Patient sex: F
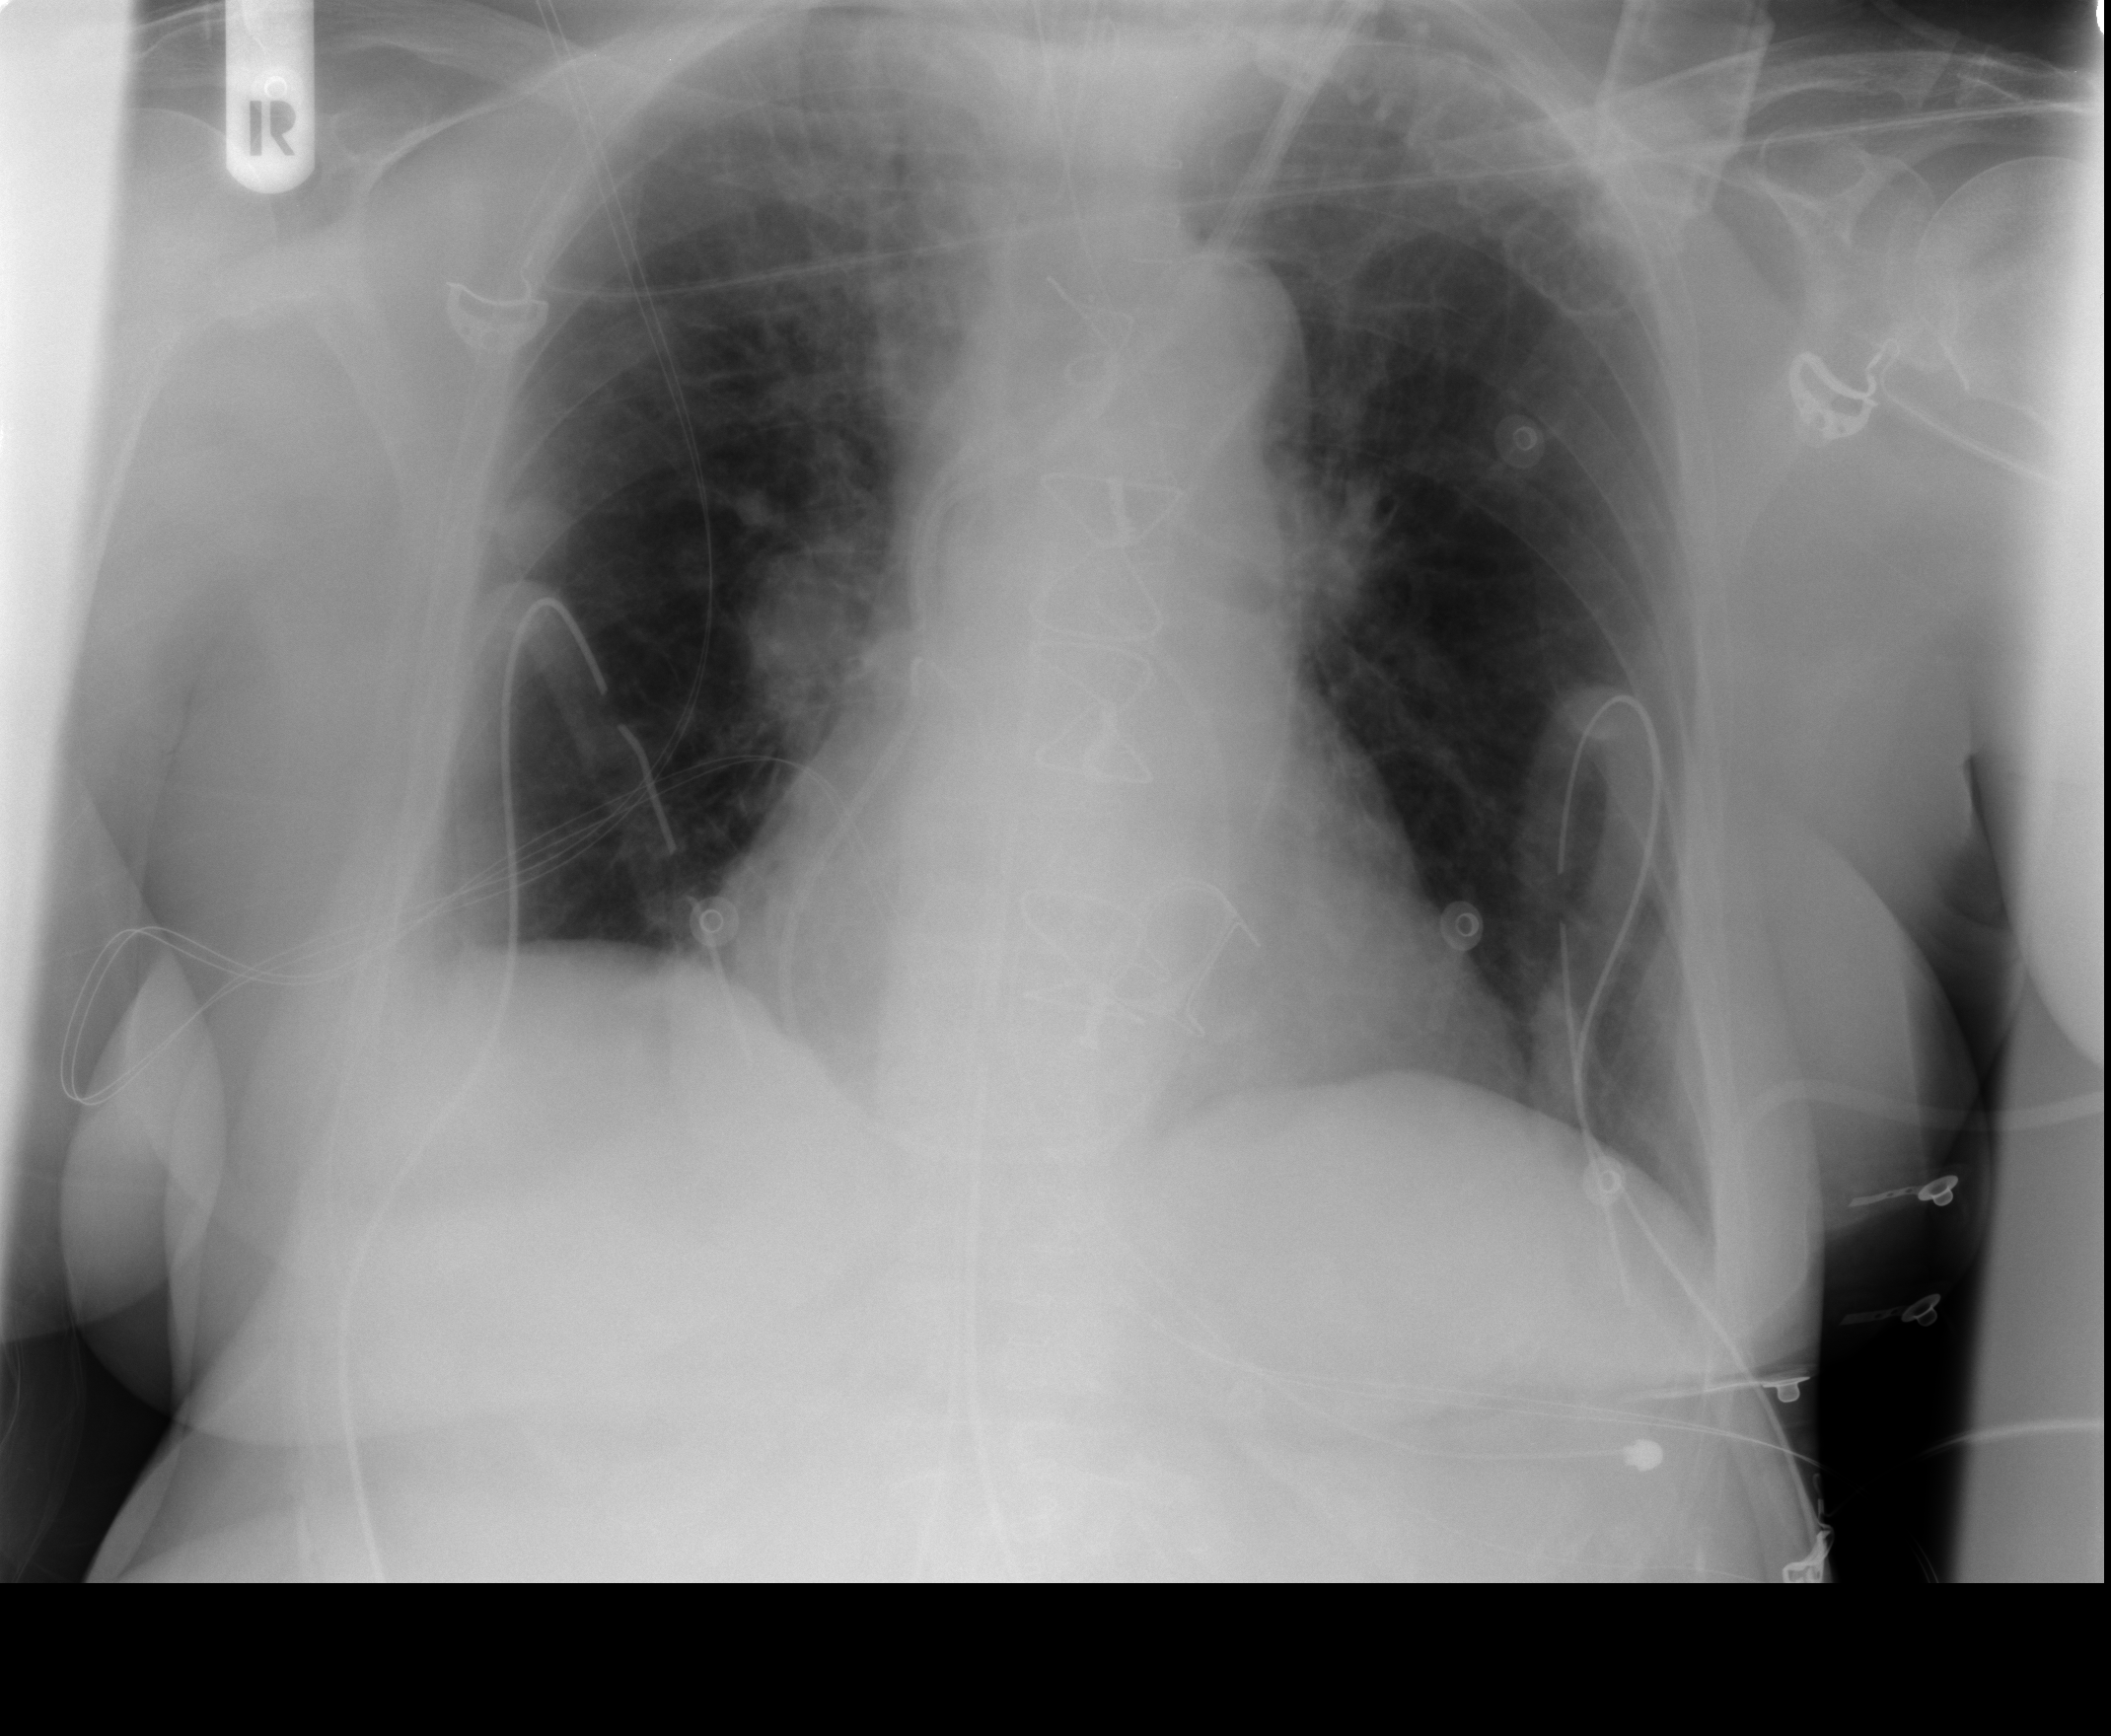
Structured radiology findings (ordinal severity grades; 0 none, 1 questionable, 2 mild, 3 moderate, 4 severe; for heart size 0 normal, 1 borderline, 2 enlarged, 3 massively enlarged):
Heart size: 0
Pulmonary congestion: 2
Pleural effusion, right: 2
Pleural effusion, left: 0
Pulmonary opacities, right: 0
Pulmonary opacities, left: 0
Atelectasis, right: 0
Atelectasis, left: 0